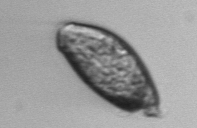
Label: Katodinium_or_Torodinium